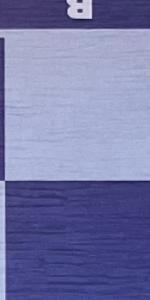
Label: Empty